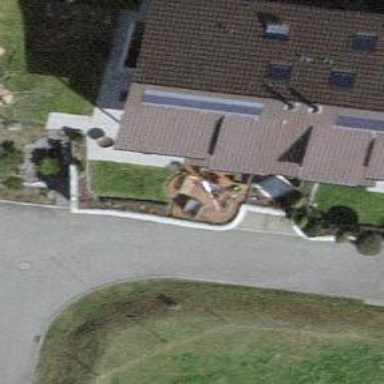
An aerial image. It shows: Simple and straightforward house.